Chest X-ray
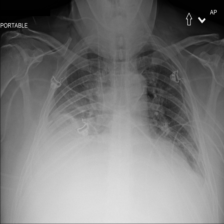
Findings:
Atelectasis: positive
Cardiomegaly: negative
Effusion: negative
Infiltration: negative
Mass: negative
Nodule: negative
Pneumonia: negative
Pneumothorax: negative
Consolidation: negative
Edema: negative
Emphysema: negative
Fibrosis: negative
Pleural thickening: negative
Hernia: negative